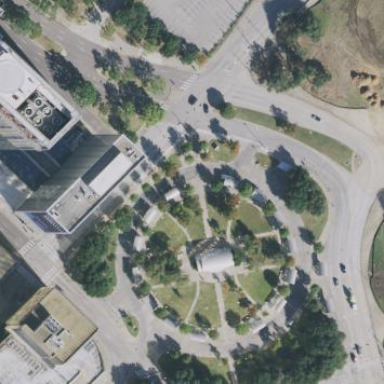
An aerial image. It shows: Bus station which is also public transport station.